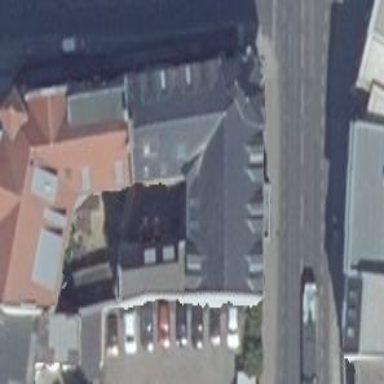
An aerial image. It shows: Historic warehouse building.